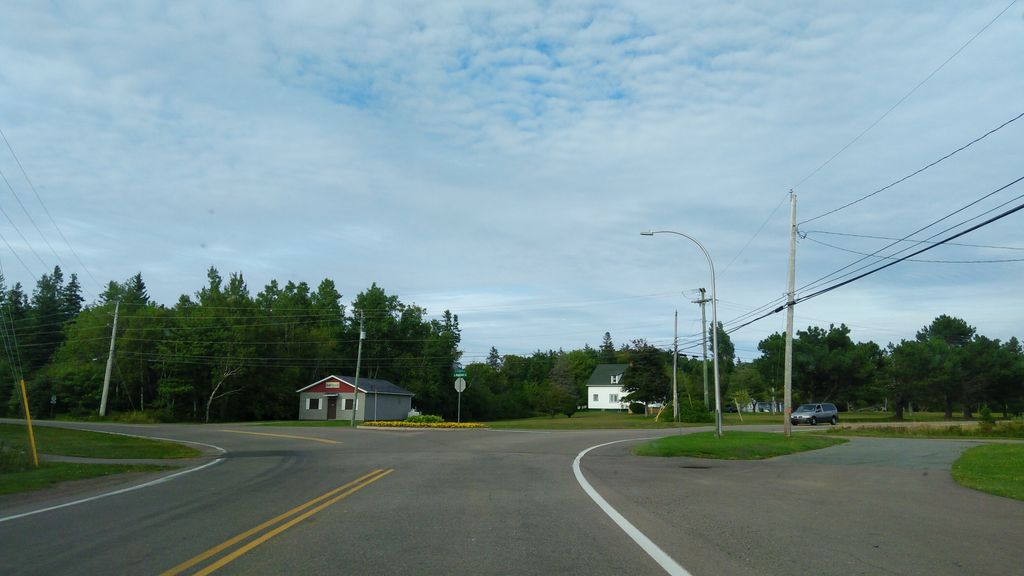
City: charlottetown